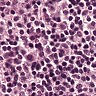
Metastatic tissue present: no